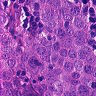
Metastatic tissue present: yes